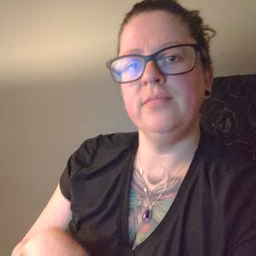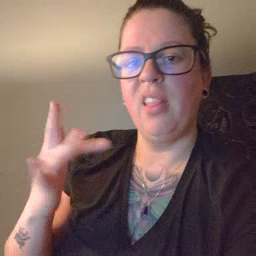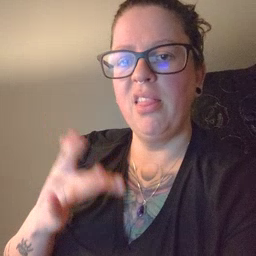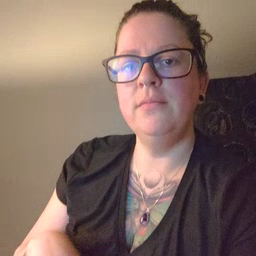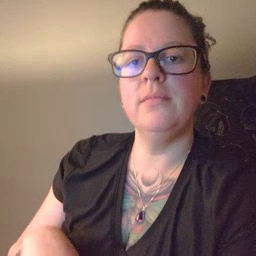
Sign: yucky